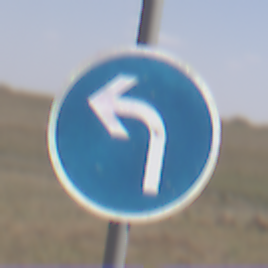
Verkehrszeichen: VorgeschriebeneFahrtrichtungLinks
Umgebung: Outdoor, Nature
Tageszeit: Midday
Wetter: PartlyCloudy
Licht: Natural
Jahreszeit: NotSpecified
Kontrast: HighContrast